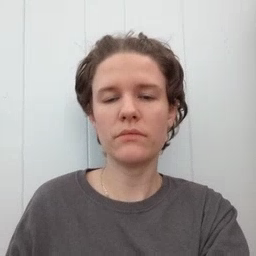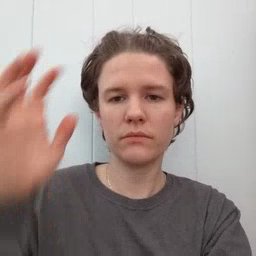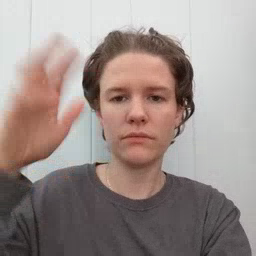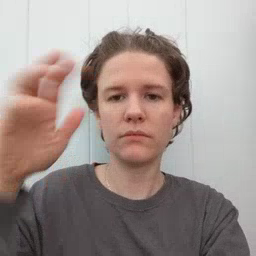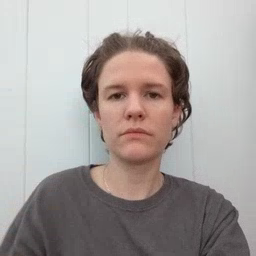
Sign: rain